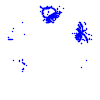
Particle: kaon